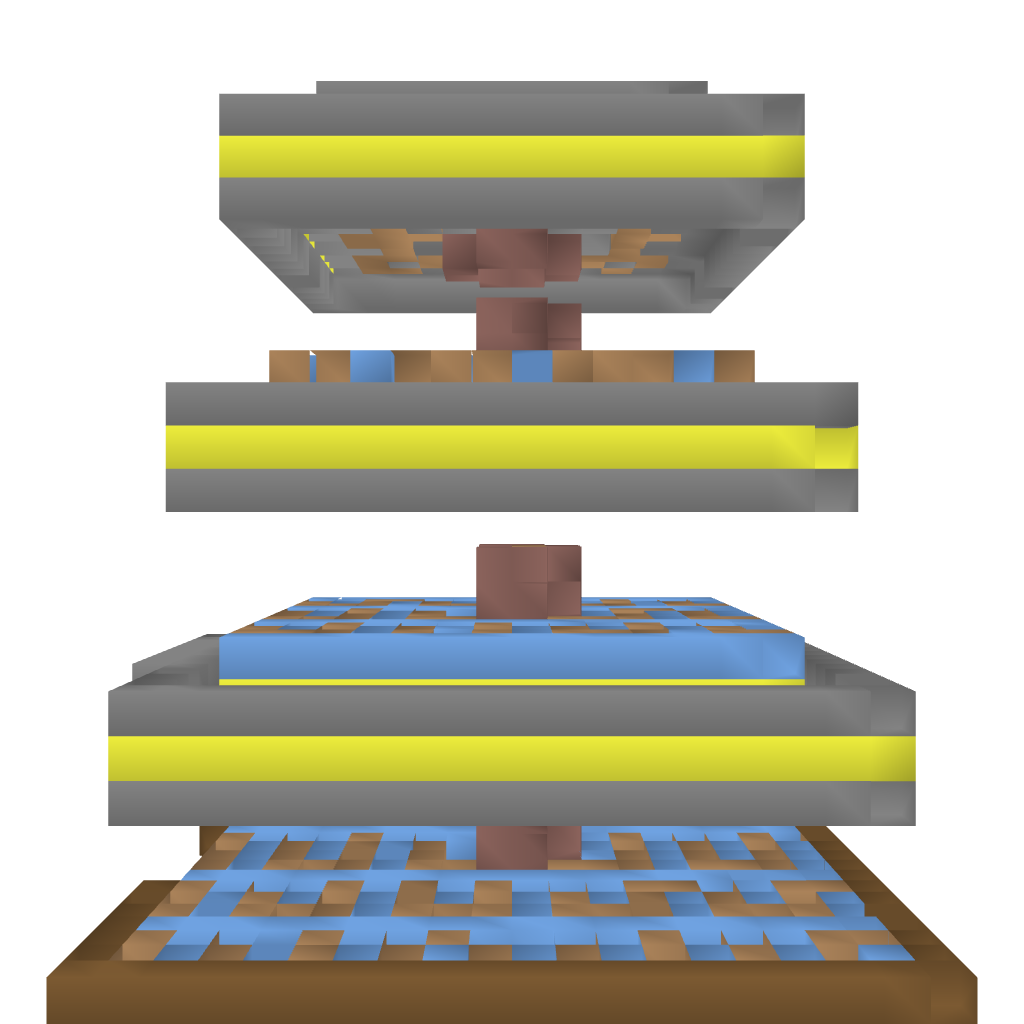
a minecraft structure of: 3 story building w/ elevator bad low quality